Question: I'm getting this error when building my Xamarin solution for iOS.
I have enabled only.
Strange thing is, it works just fine when I build it for the simulator, but when I build for a real device it gives this error.
'''
MTOUCH: error MT2002: Failed to resolve "System.Void
System.Security.Cryptography.SHA1Cng::.ctor()" reference from
"System.Core, Version=4.0.0.0, Culture=neutral, PublicKeyToken=b77a5c561934e089"
'''
No where in my code am I refering to System.Security.Cryptography.
It works when I , or , but linking all will cause Unity IoC to fail and disable linking all together results in a larger file size for the app.
I'm building for target OS 7.1 (no difference when I change that) for .NET version 4.5.2 and all updates for Xamarin are installed.
I can confirm that my iOS project is referring to System.Core version 2.0.5.0
See the screenshot below.
However, I do have a PCL project that is referenced. Could that somehow cause the issue?

Turns out there is a library that I was referencing, HashLib, which I thought was a PCL but actually isn't.
Within HashLib there was a call to something in System.Core which caused the linker to fail.
I have now extracted the functionality I needed from HashLib and compiled it into a separate PCL project and this has fixed my linker issue.
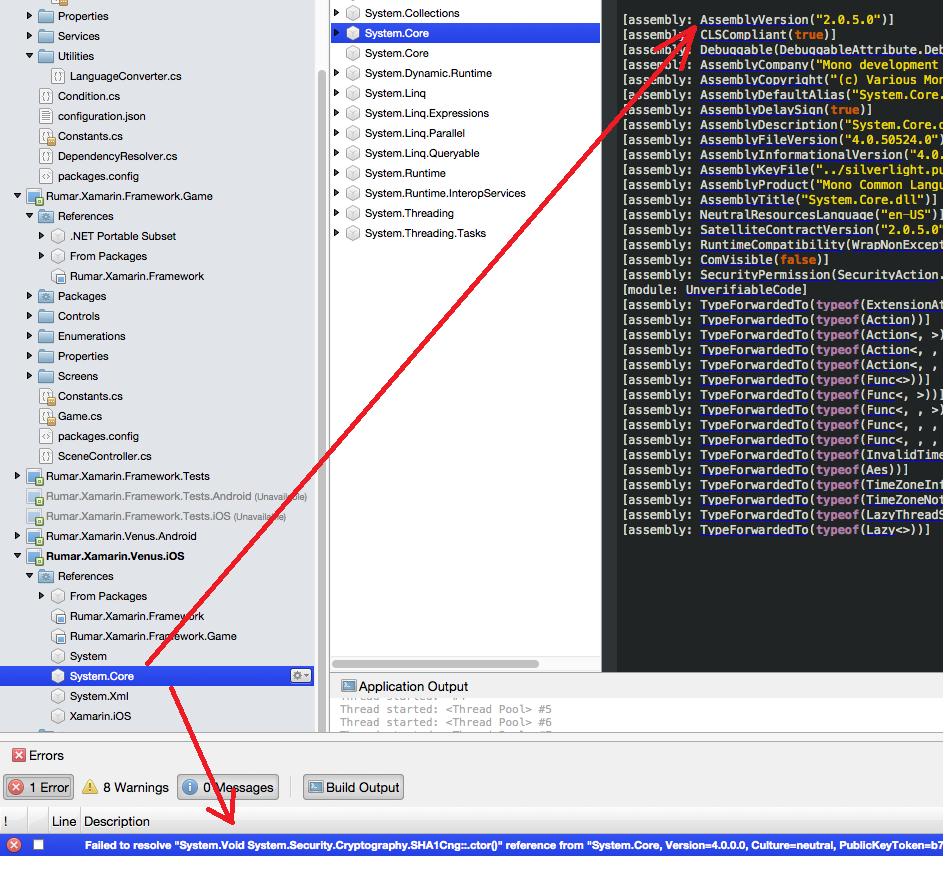
Answer: You're somehow referencing the desktop version of System.Core:
> "System.Core, Version=4.0.0.0, Culture=neutral, PublicKeyToken=b77a5c561934e089"
The Xamarin.iOS version has 'Version=2.0.5.0'.
Note that you may not reference this version of System.Core yourself, it can be pulled in indirectly (if you reference an assembly that references System.Core).
Verify that all your references use the 2.0.5.0 version of System.Core (I believe you can use Reflector for this).